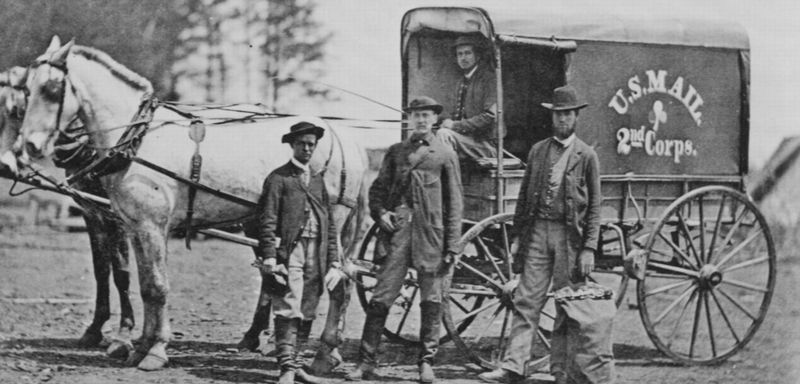
Titel: Postwagen der 2. Kompanie
Künstler: Mathew B. Brady
Schlagwörter: grau, hat, men, people, soldiers, white, black, gray, grey, group, old, picture, two, horses, man, trees, uniform, america, black and white, army, coats, hats, beard, boots, jacket, photo, letters, portraits, human, männer, cart, historical, ears, pants, hut, carriage, horse, wagon, reins, hoof, four, hooves, soil, humans, trousers, whip, foto, photograph, wheel, sack, corps, pferd, schuhe, wheels, gun, kutsche, leather, game, post, rein, bag, bags, 19th century, polo, driver, hore, mail, vintage, white horse, lincoln, two horses, usa, jacke, carrage, jackets, gray horse, us, horese, harness, covered, hata, states, vier, service, carrige, four men, postman, united, horse carriage, postmen, delivery, spoke, photoraph, us mail, mailman, post bag, 2nd corps, postage, blinders, u.s. mail, mail truck, black and wite, wagon mail